Field crop: maize
Growth stage: 2
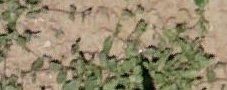
Species: convolvulus